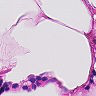
Metastatic tissue present: no